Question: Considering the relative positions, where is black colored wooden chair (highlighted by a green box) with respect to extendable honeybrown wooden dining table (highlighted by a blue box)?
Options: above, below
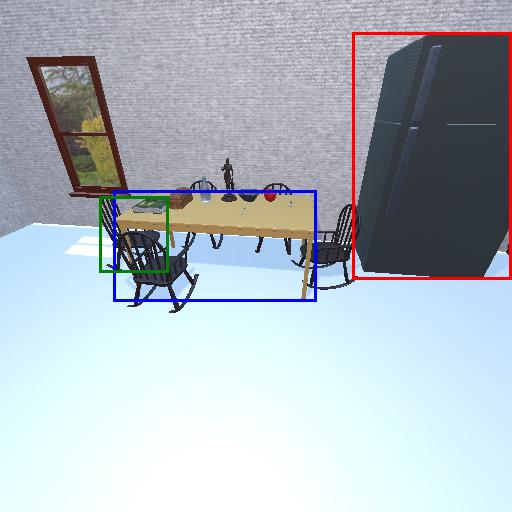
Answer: above